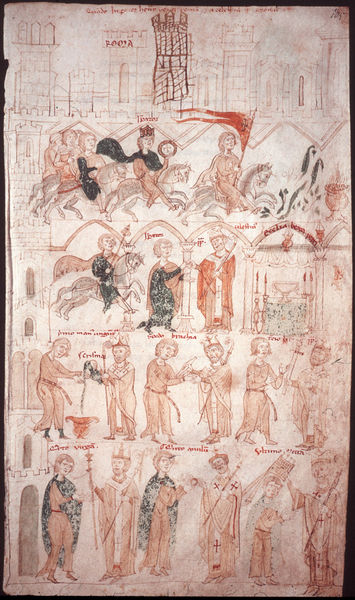
Titel: Liber ad honorem Augusti sive de rebus Siculis/ Buch zu Ehren des Kaisers Augustus oder über die Angelegenheiten Siziliens
Künstler: Pietro da Eboli
Institution: Bern, Burgbibliothek
Schlagwörter: blau, menschen, fenster, säulen, tür, zeichnung, rot, geschichte, steine, kirche, blatt, pflanze, krone, pferd, pferde, reiter, turm, schrift, stab, fahne, könig, lanze, papst, thron, tor, burg, kreuz, druck, schwert, ritter, reihen, priester, geistliche, mönche, könige, geistlich, standarte, schirft, zyklus, apostel, buchmalerei, fanhne, apistel, bildvita